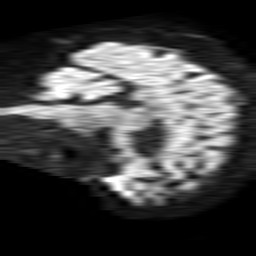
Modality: TRACE
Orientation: sagittal
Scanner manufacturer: philips
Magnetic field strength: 1.5 T
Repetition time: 4.6 s
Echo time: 0.08517 s